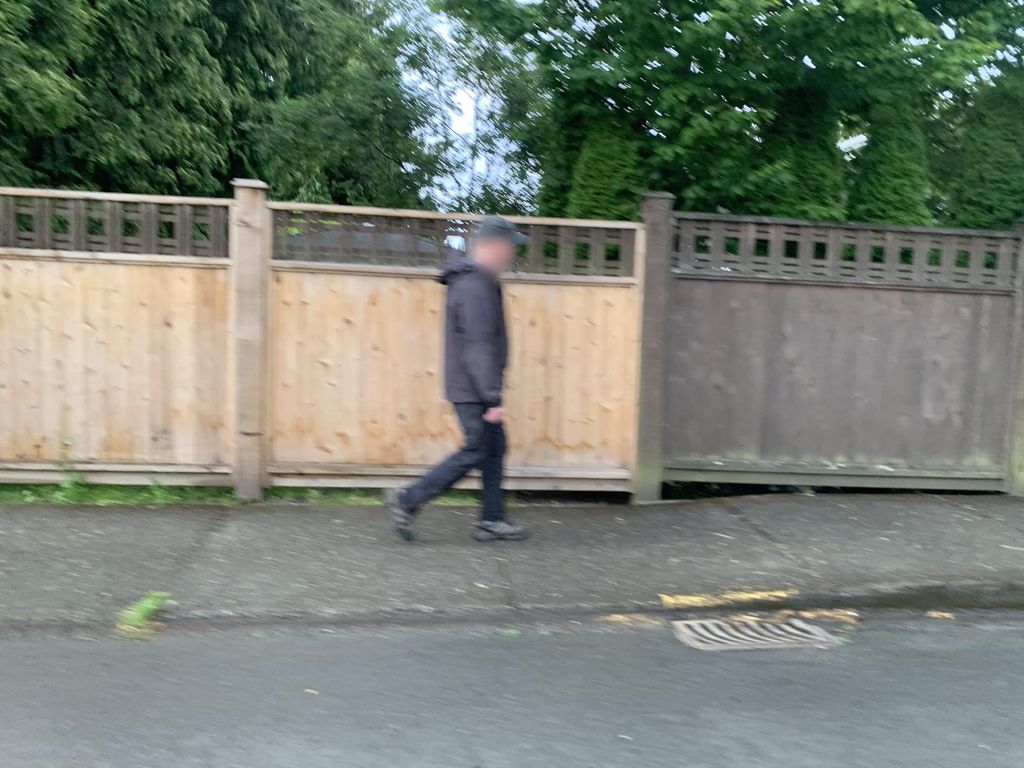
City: victoria